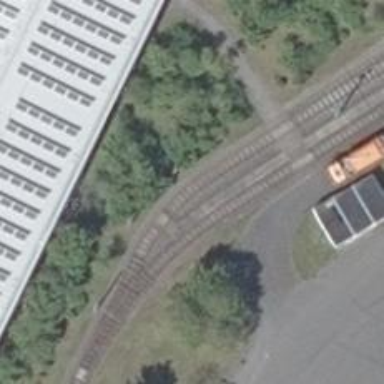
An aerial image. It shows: Tram railway running through yard with contact lines for electrification.